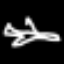
Label: airplane